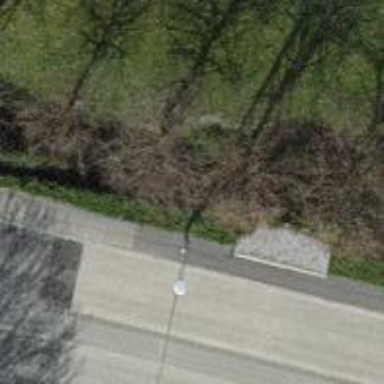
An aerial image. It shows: Support pole.